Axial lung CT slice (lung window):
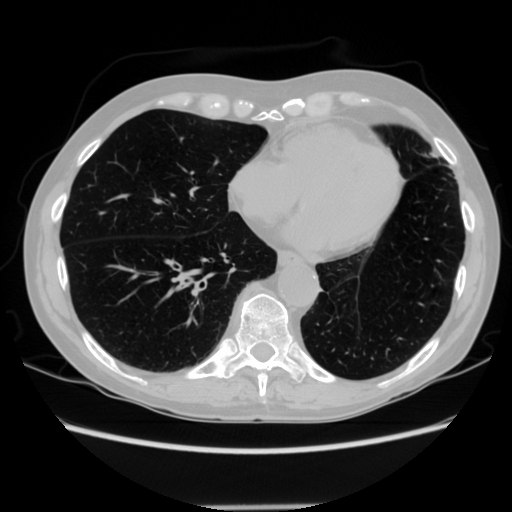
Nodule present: no